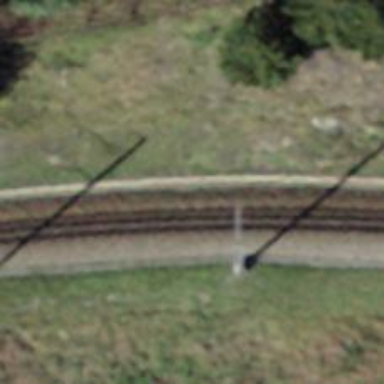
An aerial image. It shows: Narrow-gauge railway with single track. The railway is electrified with contact line.